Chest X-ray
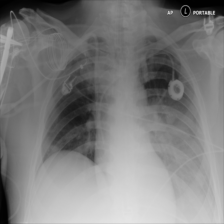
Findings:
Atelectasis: positive
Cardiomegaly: negative
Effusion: negative
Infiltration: positive
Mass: negative
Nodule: negative
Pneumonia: negative
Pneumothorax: negative
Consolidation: negative
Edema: negative
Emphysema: negative
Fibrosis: negative
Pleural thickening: negative
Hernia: negative